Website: walmart
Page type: payment
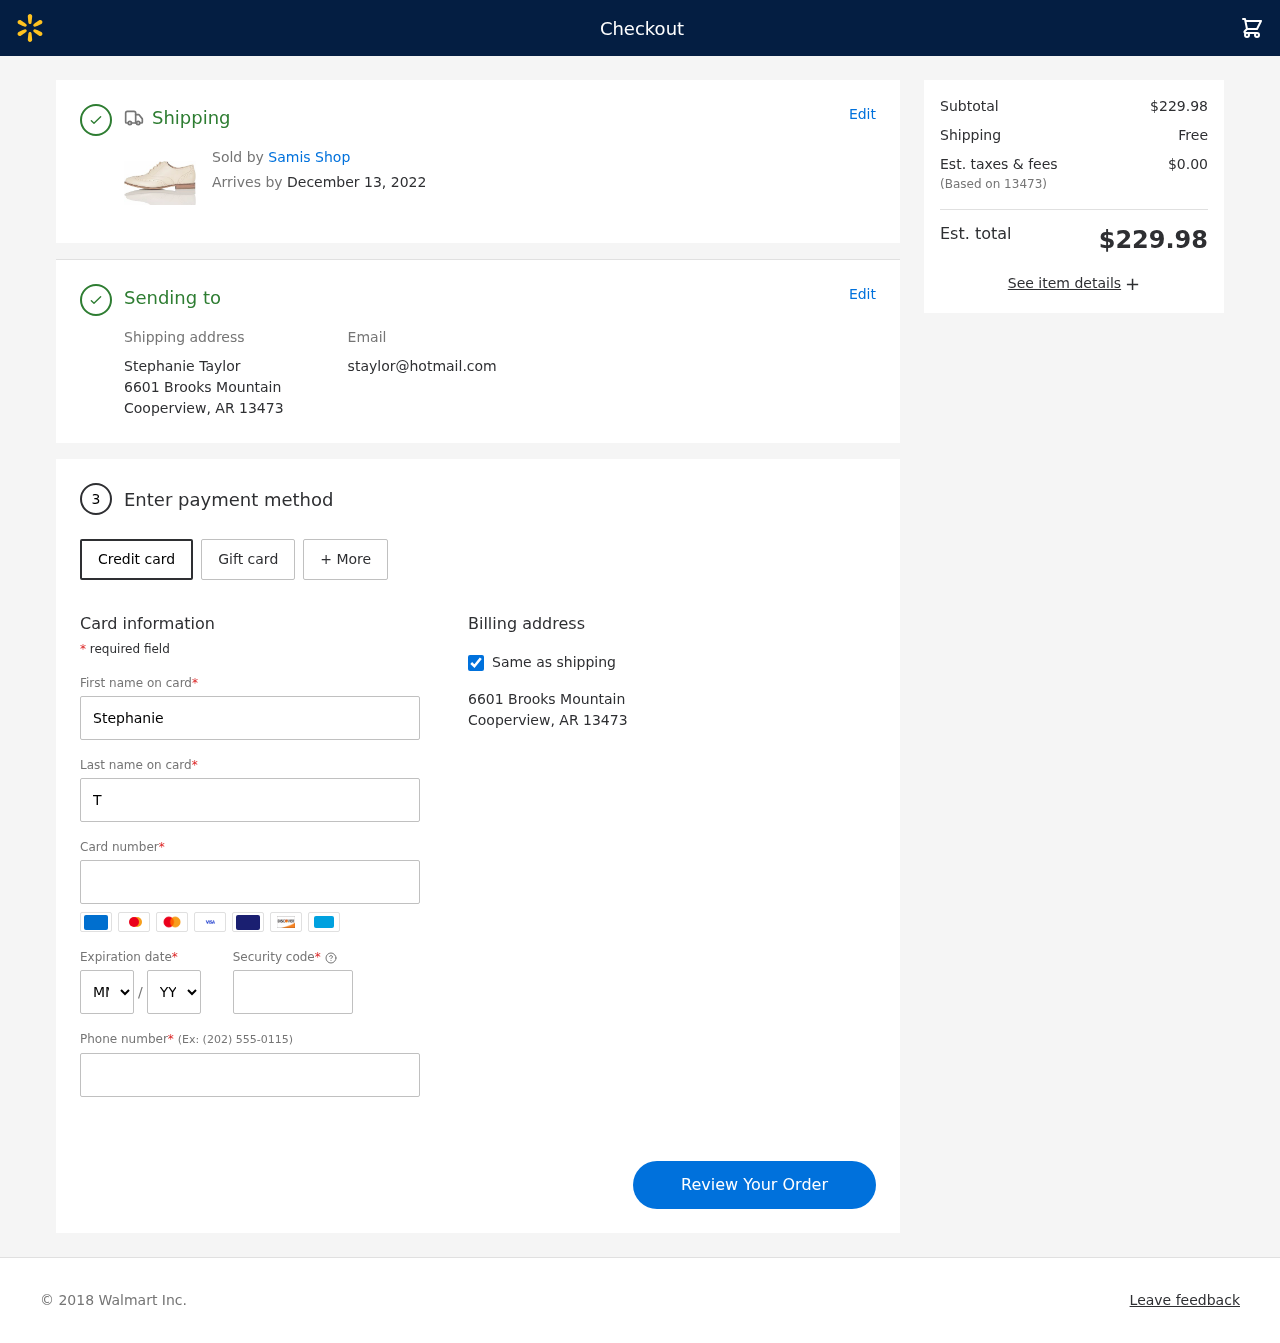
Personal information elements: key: PII_CARD_CVV
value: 1140
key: PII_CARD_EXPIRY_MONTH
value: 03
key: PII_CARD_EXPIRY_YEAR
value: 30
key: PII_CARD_NUMBER
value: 3422 3683 3727 917
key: PII_CITY_STATE_ZIP
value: Cooperview, AR 13473
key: PII_EMAIL
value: staylor@hotmail.com
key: PII_FIRSTNAME
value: Stephanie
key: PII_FULLNAME
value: Stephanie Taylor
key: PII_LASTNAME
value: Taylor
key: PII_PHONE
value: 7923530245
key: PII_POSTCODE
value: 13473
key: PII_STREET
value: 6601 Brooks Mountain
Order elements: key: ORDER_DELIVERY_DATE
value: December 13, 2022
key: ORDER_SUBTOTAL
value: $229.98
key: ORDER_SHIPPING_COST
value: Free
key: ORDER_TAX
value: $0.00
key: ORDER_TOTAL
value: $229.98